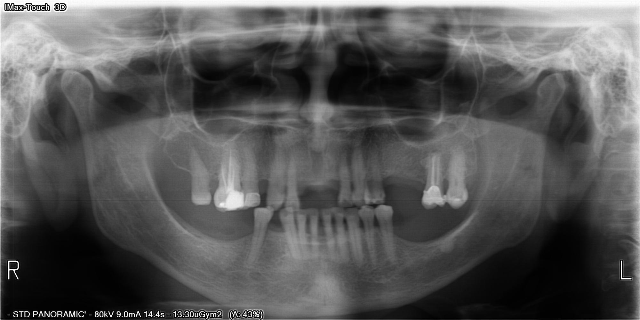
adult